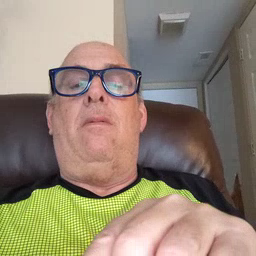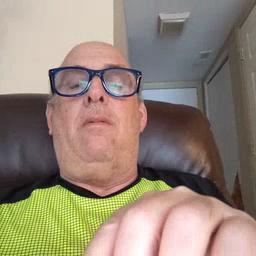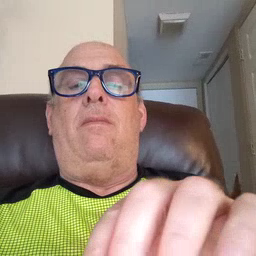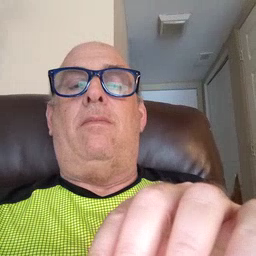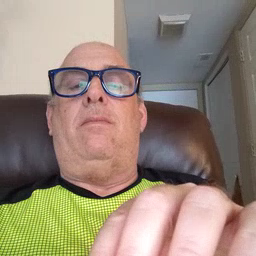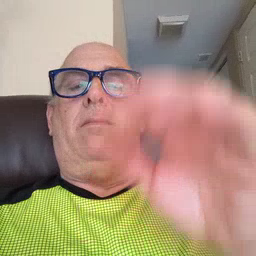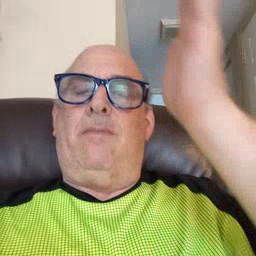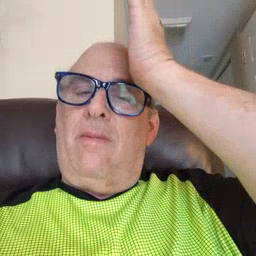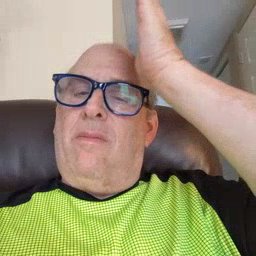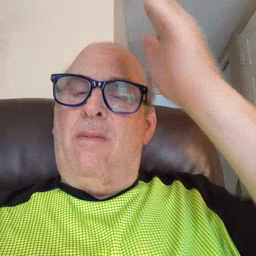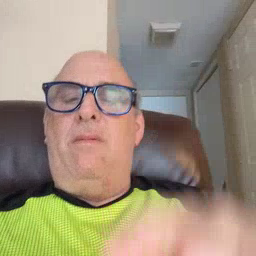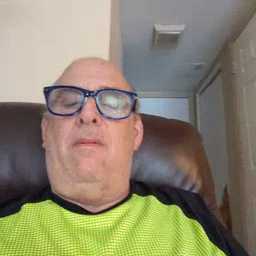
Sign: garbage